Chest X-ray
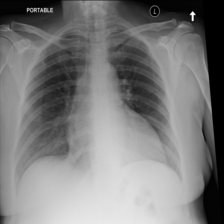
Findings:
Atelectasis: negative
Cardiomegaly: negative
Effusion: negative
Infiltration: negative
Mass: negative
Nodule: negative
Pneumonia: negative
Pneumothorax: negative
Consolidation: negative
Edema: negative
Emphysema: negative
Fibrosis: negative
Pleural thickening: negative
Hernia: negative